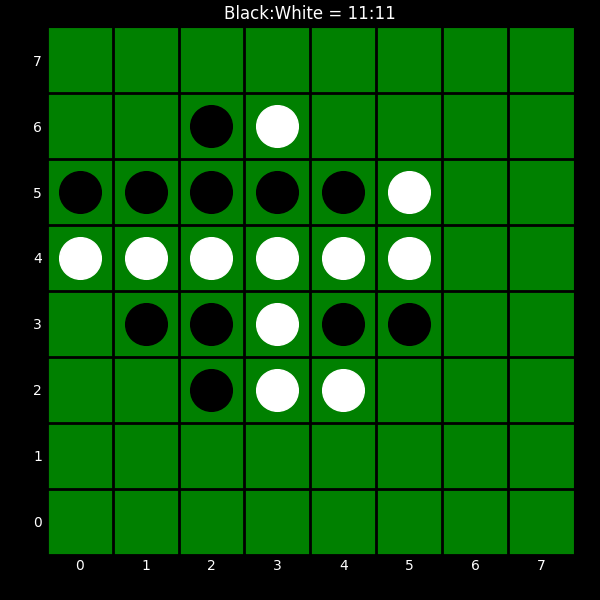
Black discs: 11
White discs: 11